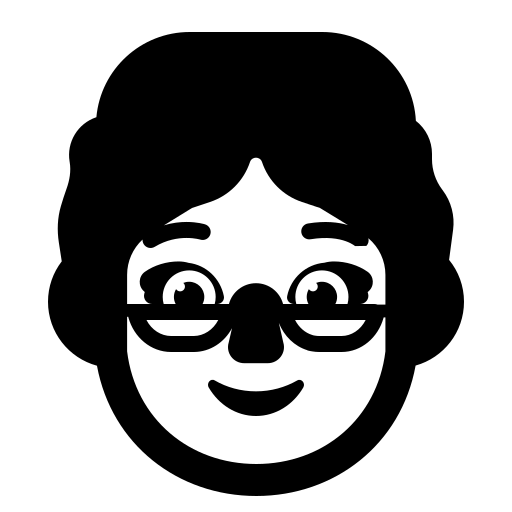
mrs claus high contrast default